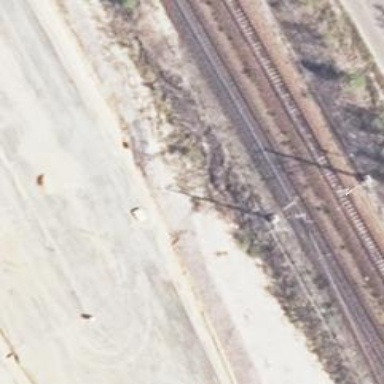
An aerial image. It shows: Railway track with contact lines for electrification.